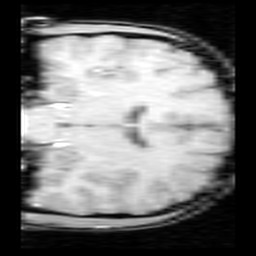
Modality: inplaneT1
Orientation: coronal
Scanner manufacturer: ge
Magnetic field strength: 3 T
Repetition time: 0.325 s
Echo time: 0.003512 s